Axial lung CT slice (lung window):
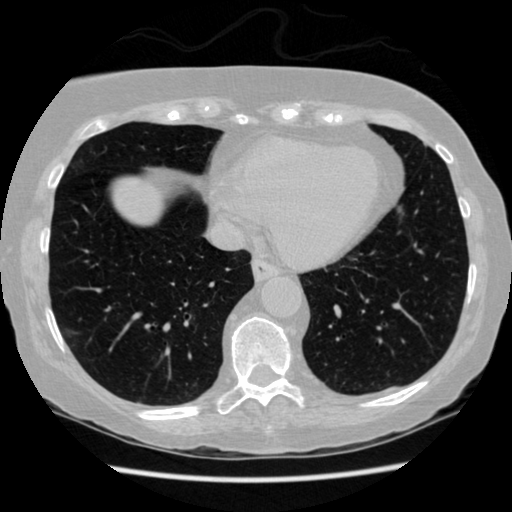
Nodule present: no